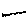
Label: zigzag